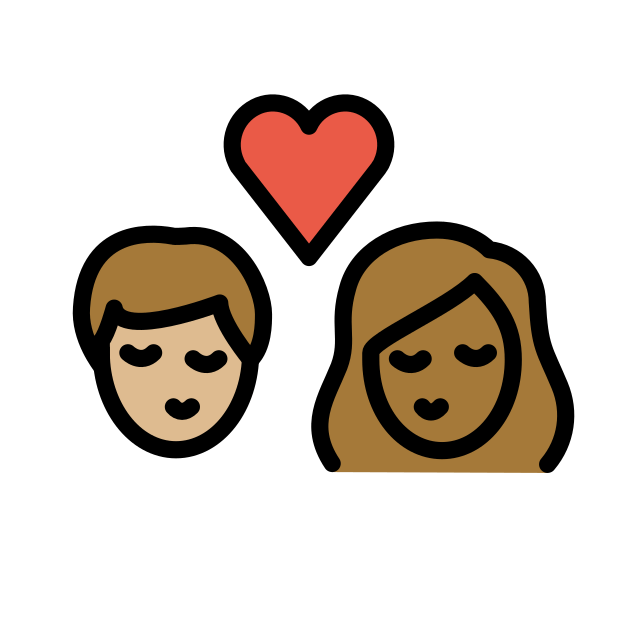
kiss: person, person, medium-light skin tone, medium-dark skin tone